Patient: sex M, age 61
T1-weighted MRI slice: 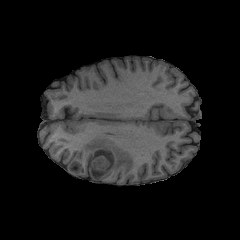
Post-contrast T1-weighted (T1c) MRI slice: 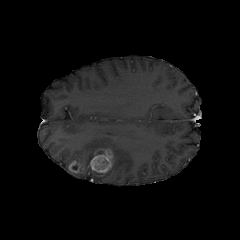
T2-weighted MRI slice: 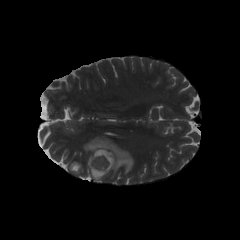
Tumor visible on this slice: yes
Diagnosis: Glioblastoma, IDH-wildtype
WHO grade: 4